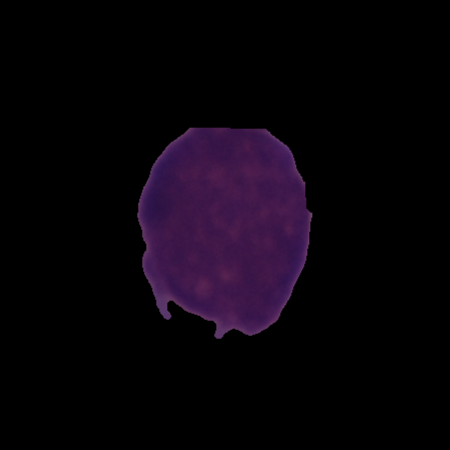
Label: cancer